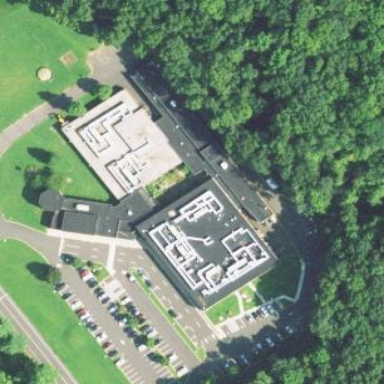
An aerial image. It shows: Part of building is shown in the image.